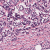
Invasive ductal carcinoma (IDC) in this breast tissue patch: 1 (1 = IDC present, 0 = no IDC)